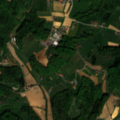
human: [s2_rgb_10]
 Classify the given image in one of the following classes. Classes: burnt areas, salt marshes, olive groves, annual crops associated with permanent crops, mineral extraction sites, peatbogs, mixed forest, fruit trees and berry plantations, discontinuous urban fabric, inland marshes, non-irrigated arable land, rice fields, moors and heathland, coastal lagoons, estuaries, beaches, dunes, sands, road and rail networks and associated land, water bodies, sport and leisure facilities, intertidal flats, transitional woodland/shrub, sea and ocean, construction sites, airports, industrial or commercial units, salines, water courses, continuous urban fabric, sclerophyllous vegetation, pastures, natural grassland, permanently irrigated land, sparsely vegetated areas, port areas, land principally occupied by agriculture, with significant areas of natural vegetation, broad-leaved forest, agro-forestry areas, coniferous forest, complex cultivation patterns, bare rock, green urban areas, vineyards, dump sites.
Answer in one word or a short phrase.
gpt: discontinuous urban fabric, pastures, complex cultivation patterns, land principally occupied by agriculture, with significant areas of natural vegetation, broad-leaved forest